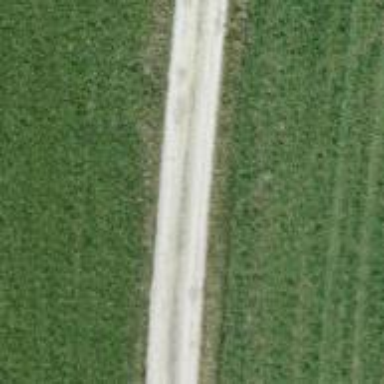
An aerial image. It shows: Service road with gravel surface.